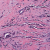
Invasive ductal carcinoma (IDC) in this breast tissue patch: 1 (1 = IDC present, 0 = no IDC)